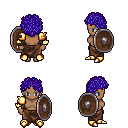
a pixel art fantasy rpg character, female body template, human, dark skin, gold arm armor, robe skirt, blue curly afro hairstyle, gold boots, shield, four views (front, back, left, right), 2x2 character sprite sheet, small pixel art, hard edges, no anti-aliasing